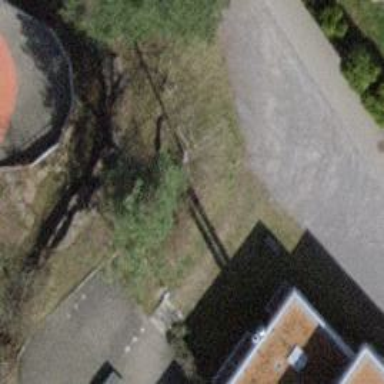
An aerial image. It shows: Footway with grass paver surface.